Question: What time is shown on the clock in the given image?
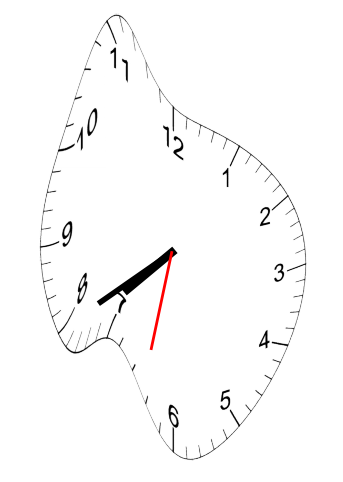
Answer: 07:39:32